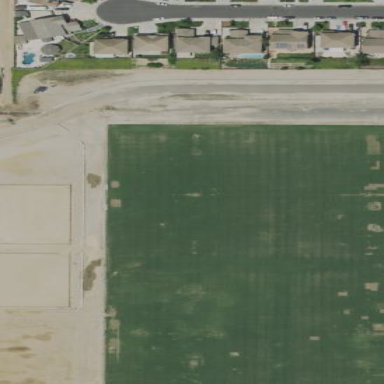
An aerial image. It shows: Soccer pitch for leisureland activities.